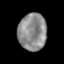
Tissue: prostate
Cell type: T cells
Senescence score: 0.3421
Nuclear area (px): 1031
Mean DAPI intensity: 139.273